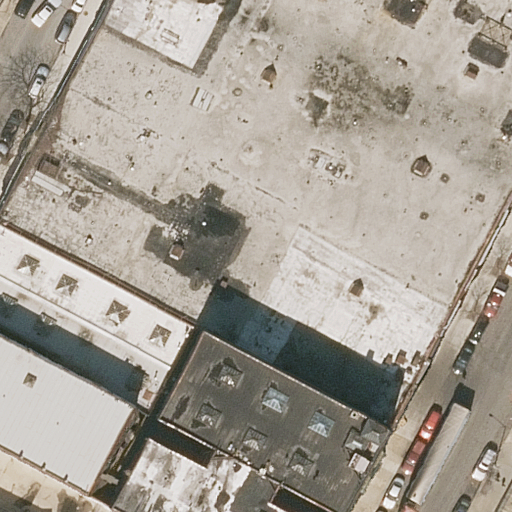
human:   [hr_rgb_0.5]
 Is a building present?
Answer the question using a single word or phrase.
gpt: yes

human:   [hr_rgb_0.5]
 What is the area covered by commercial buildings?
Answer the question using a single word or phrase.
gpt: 0m2

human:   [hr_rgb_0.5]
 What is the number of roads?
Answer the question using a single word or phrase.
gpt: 2

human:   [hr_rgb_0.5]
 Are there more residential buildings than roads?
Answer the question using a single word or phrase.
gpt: yes

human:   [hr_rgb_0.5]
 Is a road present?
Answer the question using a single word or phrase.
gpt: yes

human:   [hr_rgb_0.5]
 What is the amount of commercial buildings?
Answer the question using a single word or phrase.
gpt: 0

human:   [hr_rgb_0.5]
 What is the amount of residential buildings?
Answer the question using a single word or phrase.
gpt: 6

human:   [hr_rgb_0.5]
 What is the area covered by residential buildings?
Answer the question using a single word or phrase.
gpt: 5852m2

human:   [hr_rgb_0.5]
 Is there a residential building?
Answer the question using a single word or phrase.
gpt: yes

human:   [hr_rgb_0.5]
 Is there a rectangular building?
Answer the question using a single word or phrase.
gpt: yes

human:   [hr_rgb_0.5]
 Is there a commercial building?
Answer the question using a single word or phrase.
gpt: no

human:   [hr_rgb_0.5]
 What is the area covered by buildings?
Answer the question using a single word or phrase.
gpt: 5852m2

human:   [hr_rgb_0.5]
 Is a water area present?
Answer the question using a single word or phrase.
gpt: no

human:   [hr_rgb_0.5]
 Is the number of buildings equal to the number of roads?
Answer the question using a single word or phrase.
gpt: no

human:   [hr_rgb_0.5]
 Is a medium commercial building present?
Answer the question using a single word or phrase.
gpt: no

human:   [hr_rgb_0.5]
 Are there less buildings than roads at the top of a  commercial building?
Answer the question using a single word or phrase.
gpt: no

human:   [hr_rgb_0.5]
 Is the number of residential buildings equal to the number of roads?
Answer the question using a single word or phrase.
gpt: no

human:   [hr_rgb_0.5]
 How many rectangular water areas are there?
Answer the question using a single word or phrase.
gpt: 0

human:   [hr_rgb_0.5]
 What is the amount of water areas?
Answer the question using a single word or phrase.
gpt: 0

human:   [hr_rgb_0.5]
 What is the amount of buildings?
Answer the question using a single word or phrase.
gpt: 6

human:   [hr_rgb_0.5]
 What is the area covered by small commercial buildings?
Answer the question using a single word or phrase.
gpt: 0m2

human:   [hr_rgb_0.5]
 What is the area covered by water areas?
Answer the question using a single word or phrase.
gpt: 0m2

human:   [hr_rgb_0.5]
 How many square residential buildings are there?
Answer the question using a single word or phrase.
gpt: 0

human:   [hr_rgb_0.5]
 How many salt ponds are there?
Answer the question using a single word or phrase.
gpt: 0

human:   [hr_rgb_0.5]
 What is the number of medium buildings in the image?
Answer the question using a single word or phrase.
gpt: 1

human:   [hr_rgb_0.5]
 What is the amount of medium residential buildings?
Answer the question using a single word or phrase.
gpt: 1

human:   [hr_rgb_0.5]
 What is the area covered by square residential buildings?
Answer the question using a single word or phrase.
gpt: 0m2

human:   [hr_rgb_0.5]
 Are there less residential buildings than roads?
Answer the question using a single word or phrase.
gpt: no

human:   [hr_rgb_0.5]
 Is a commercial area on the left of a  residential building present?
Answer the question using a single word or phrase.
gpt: no

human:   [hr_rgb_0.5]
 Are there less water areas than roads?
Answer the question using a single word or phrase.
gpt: yes

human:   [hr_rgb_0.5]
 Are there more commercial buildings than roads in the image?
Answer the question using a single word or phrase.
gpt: no

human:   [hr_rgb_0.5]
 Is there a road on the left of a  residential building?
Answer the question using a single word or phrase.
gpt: yes

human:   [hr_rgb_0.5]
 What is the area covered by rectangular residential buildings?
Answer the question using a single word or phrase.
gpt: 5852m2

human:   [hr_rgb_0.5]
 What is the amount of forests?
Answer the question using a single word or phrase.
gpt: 0

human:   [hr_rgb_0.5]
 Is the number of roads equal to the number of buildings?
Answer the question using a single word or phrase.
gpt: no

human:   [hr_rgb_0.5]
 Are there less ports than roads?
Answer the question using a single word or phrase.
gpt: yes

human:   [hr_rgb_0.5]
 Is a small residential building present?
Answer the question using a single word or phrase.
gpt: no

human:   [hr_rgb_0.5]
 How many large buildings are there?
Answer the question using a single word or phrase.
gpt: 5

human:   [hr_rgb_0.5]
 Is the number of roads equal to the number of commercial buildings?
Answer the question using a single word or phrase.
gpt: no

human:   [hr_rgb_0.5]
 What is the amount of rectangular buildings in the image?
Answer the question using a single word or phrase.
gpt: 6

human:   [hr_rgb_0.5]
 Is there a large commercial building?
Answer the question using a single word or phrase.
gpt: no

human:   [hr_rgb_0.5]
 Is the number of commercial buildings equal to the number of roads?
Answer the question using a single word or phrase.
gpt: no

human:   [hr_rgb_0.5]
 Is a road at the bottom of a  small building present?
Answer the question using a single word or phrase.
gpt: no

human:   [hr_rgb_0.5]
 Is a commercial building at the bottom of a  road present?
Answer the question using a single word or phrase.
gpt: no

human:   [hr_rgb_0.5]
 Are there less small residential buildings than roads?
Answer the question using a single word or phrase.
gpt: yes

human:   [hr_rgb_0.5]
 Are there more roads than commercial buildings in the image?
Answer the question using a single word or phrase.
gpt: yes

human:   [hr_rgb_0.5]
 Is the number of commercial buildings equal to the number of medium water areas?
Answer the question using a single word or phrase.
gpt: yes

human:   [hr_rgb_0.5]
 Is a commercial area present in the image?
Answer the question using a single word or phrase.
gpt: no

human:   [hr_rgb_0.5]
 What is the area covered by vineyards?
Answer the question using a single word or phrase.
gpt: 0m2

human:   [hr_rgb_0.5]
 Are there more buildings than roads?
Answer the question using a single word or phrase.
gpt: yes

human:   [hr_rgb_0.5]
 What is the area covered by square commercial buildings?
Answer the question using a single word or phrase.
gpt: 0m2

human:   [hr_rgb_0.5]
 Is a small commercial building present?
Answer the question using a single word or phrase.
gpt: no

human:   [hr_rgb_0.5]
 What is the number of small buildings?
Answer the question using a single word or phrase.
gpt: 0

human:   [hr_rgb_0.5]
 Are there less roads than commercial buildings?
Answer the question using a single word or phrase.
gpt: no

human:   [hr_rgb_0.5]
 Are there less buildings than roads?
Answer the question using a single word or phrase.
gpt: no

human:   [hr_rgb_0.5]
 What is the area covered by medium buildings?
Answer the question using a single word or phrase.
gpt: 355m2

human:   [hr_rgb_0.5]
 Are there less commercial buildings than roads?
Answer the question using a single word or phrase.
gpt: yes

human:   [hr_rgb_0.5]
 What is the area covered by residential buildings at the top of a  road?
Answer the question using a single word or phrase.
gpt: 1188m2

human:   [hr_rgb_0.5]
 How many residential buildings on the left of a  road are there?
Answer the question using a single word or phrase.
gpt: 5

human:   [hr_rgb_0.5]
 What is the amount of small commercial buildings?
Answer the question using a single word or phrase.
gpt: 0

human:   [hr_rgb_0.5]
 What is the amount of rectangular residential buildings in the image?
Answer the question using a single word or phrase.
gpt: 6

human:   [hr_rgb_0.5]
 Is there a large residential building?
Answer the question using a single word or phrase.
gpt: yes

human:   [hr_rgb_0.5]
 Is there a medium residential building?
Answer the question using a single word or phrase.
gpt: yes

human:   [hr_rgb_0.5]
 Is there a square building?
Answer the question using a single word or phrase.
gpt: no